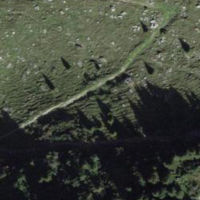
EUNIS habitat code: 26
Species observed at this site:
Parnassia palustris